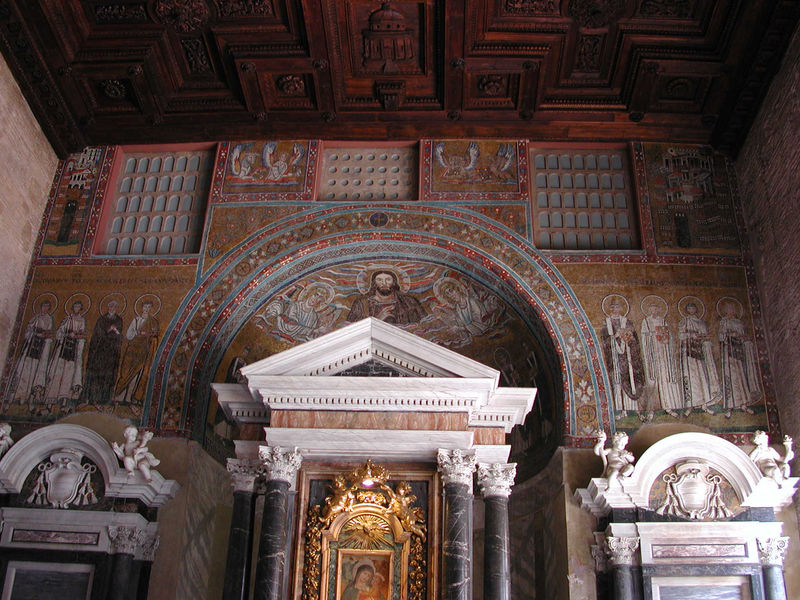
Titel: San Giovanni in Laterano, Bapitsterium S. Giovanni in Fonte
Künstler: Domenico Castelli
Standort: Rom, S. Giovanni in Laterano (EU - I - Latium)
Schlagwörter: blau, weiß, fenster, holz, marmor, säule, säulen, rot, ornament, wand, rahmen, stein, innenraum, kirche, gold, decke, engel, bogen, giebel, tor, foto, bögen, vergoldet, fenter, holzdecke, mosaik, altar, kapitelle, kapitell, heiligenschein, christus, jesus, apsis, fresken, priester, kassetten, heilige, jünger, putten, maria, korinthisch, madonna, putti, mamor, kapitel, zahnschnitt, jesuskind, retabel, tafeln, gielbel, apostel, byzantinisch, papstwappen, jesuzs, vergodlet